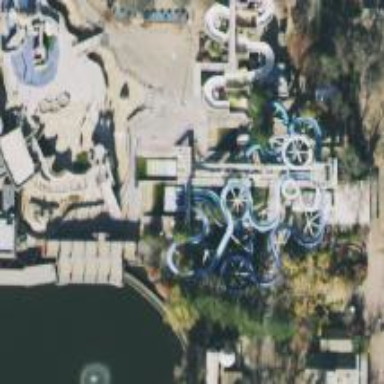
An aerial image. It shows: Water slide attraction.